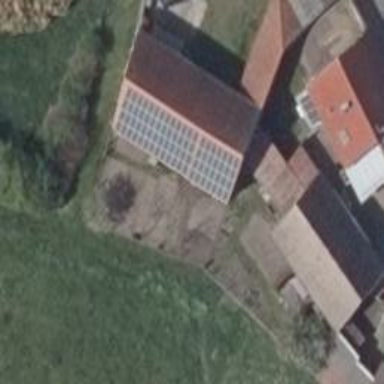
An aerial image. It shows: Solar photovoltaic panel generating electricity through small installation.